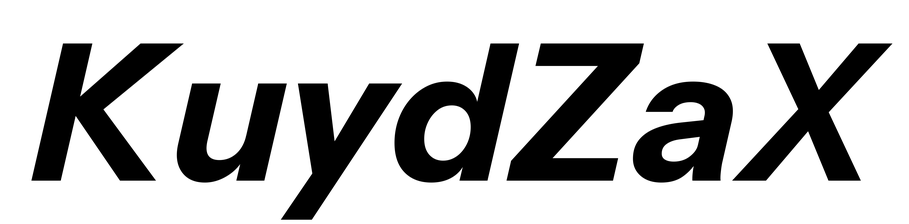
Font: InstrumentSans-Italic_Bold_Italic